Question: I am using Angularjs. I want to navigate to other controller (detailscontroller) and the detail.html page by clicking the link from (Homecontroller). But while navigate to the detailscontroller i should pass the parameter value from Homecontroller. Below is my screenshot

By clicking delete it should navigate to the detailscontroller controller and trigger the below function
'''
myApp.controller("detailsController", function ($scope, $http,GENERAL_CONFIG,$filter) {
$scope.getdetailsbyspider = function(spider){
console.log(spider)
}
});
'''
Where as the 'spider' should be from the Homecontroller ( the click value)
How can i do this ? Can anyone help me ?
'''
.when("/details", { templateUrl: 'Details.html', controller: 'detailsController' })
'''
'''
<tbody>
<tr ng-repeat="row in finished">
<td> {{row.project}} </td>
<td> <a href="#details" ng-click="getdetailsbyspider(row)"> {{row.spider}}</a></td>
'''
to get the above table
When i click the Spider name page should be navigate to the details.html with the spider name clicked.
In this example when i click on the it should navigate to the details.html and execute the getdetailsbyspider function in the detailscontroller with the spider name as delete
Thanks,
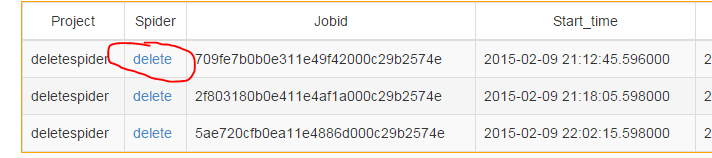
Answer: i will do like dddd1919 says and add the parameter spide to the url
in homecontroller :
'''
myApp.controller("HomeController", function ($scope, $http,GENERAL_CONFIG,$filter) {
$scope.callGetDetail = function(spider){
console.log("callGetDetail");
$location.path("/YourDomaine/#/details/getdetailsbyspider="+spider);
}
});
'''
in the view where you want to make the call, home.html
'''
<tbody>
<tr ng-repeat="row in finished">
<td> {{row.project}} </td>
<td> <a href="#details" ng-click="callGetDetail(row)">
{{row.spider}}</a>
</td>
'''
in the router
'''
when('/details/:params', {
templateUrl: 'Details.html',
controller: 'detailsController'
}).
'''
in the detailsController:
'''
myApp.controller("detailsController", function ($scope, $http, GENERAL_CONFIG, $filter,$routeParams) {
$scope.getdetailsbyspider = function(spider){
console.log("getdetailsbyspider "+ spider)
}
function myUrlToArray(url) {
var paramsFormatted = {};
var paramstmp = decodeURI(url).split("&");
for (var index = 0; index < paramstmp.length; ++index) {
var tmp = paramstmp[index].split("=");
paramsFormatted[ tmp[0] ] = tmp[1];
}
return paramsFormatted;
}
var params = myUrlToArray($routeParams.params)
if(params.getdetailsbyspider != null ){
$scope.getdetailsbyspider(params.getdetailsbyspider);
}
});
'''